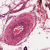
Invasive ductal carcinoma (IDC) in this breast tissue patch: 0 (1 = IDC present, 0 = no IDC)